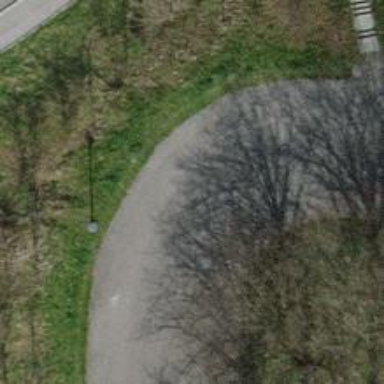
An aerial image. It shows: Pedestrian road with asphalt surface.